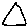
Label: triangle